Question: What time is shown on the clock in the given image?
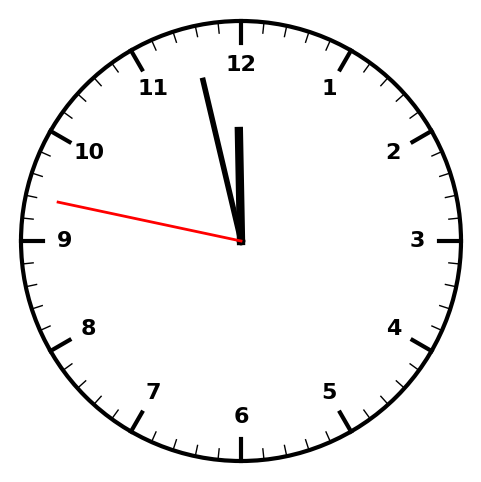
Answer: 11:57:47